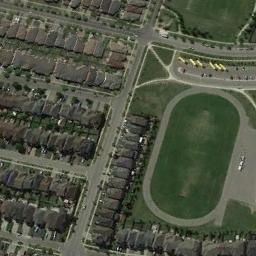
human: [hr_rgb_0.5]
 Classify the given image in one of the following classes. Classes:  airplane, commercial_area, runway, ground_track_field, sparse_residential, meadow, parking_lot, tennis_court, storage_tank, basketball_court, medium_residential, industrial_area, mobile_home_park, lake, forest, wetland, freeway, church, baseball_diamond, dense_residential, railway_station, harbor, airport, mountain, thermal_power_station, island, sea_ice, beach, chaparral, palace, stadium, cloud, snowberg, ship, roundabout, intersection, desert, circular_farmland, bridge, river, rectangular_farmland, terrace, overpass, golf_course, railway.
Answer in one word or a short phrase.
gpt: ground_track_field